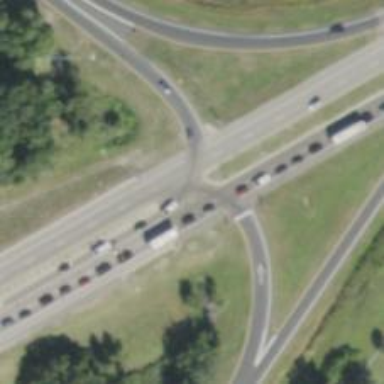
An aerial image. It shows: Asphalt motorway link with diamond junction.